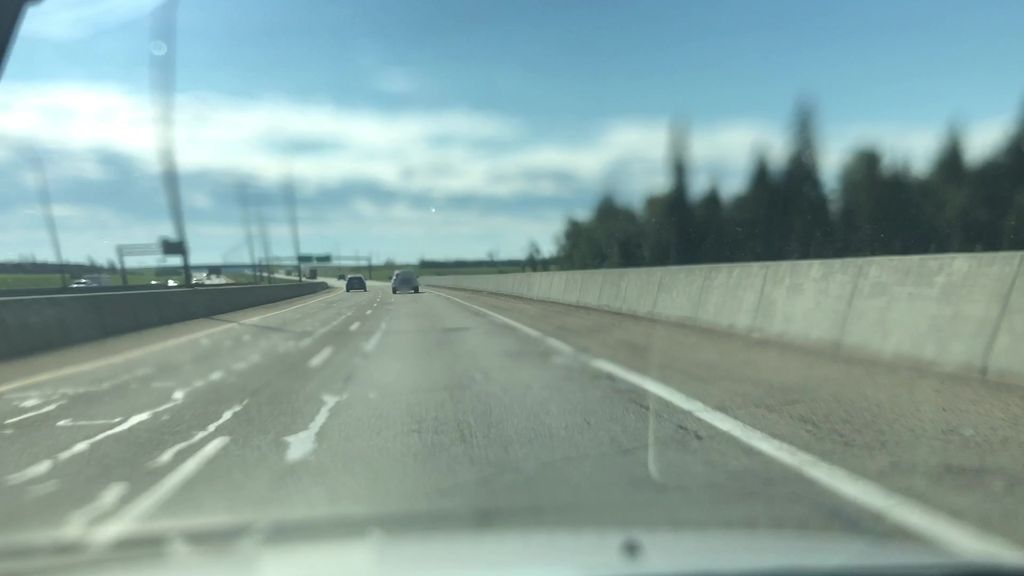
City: edmonton